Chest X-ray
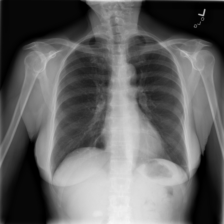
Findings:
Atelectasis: positive
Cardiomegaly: negative
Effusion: negative
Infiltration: negative
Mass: negative
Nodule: positive
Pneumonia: negative
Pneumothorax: negative
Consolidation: negative
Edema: negative
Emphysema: negative
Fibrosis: negative
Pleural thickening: negative
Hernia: negative